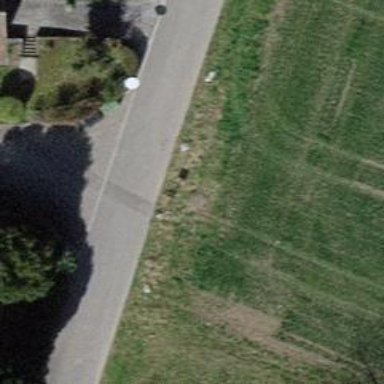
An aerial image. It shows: Residential road with asphalt surface and no sidewalks.